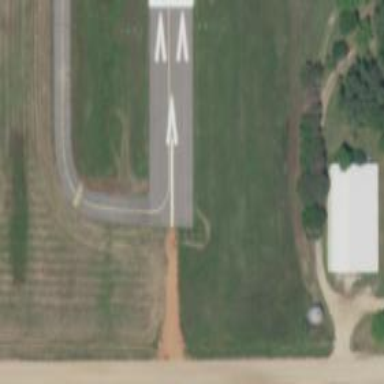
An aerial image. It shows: Runway at airport.